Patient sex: M
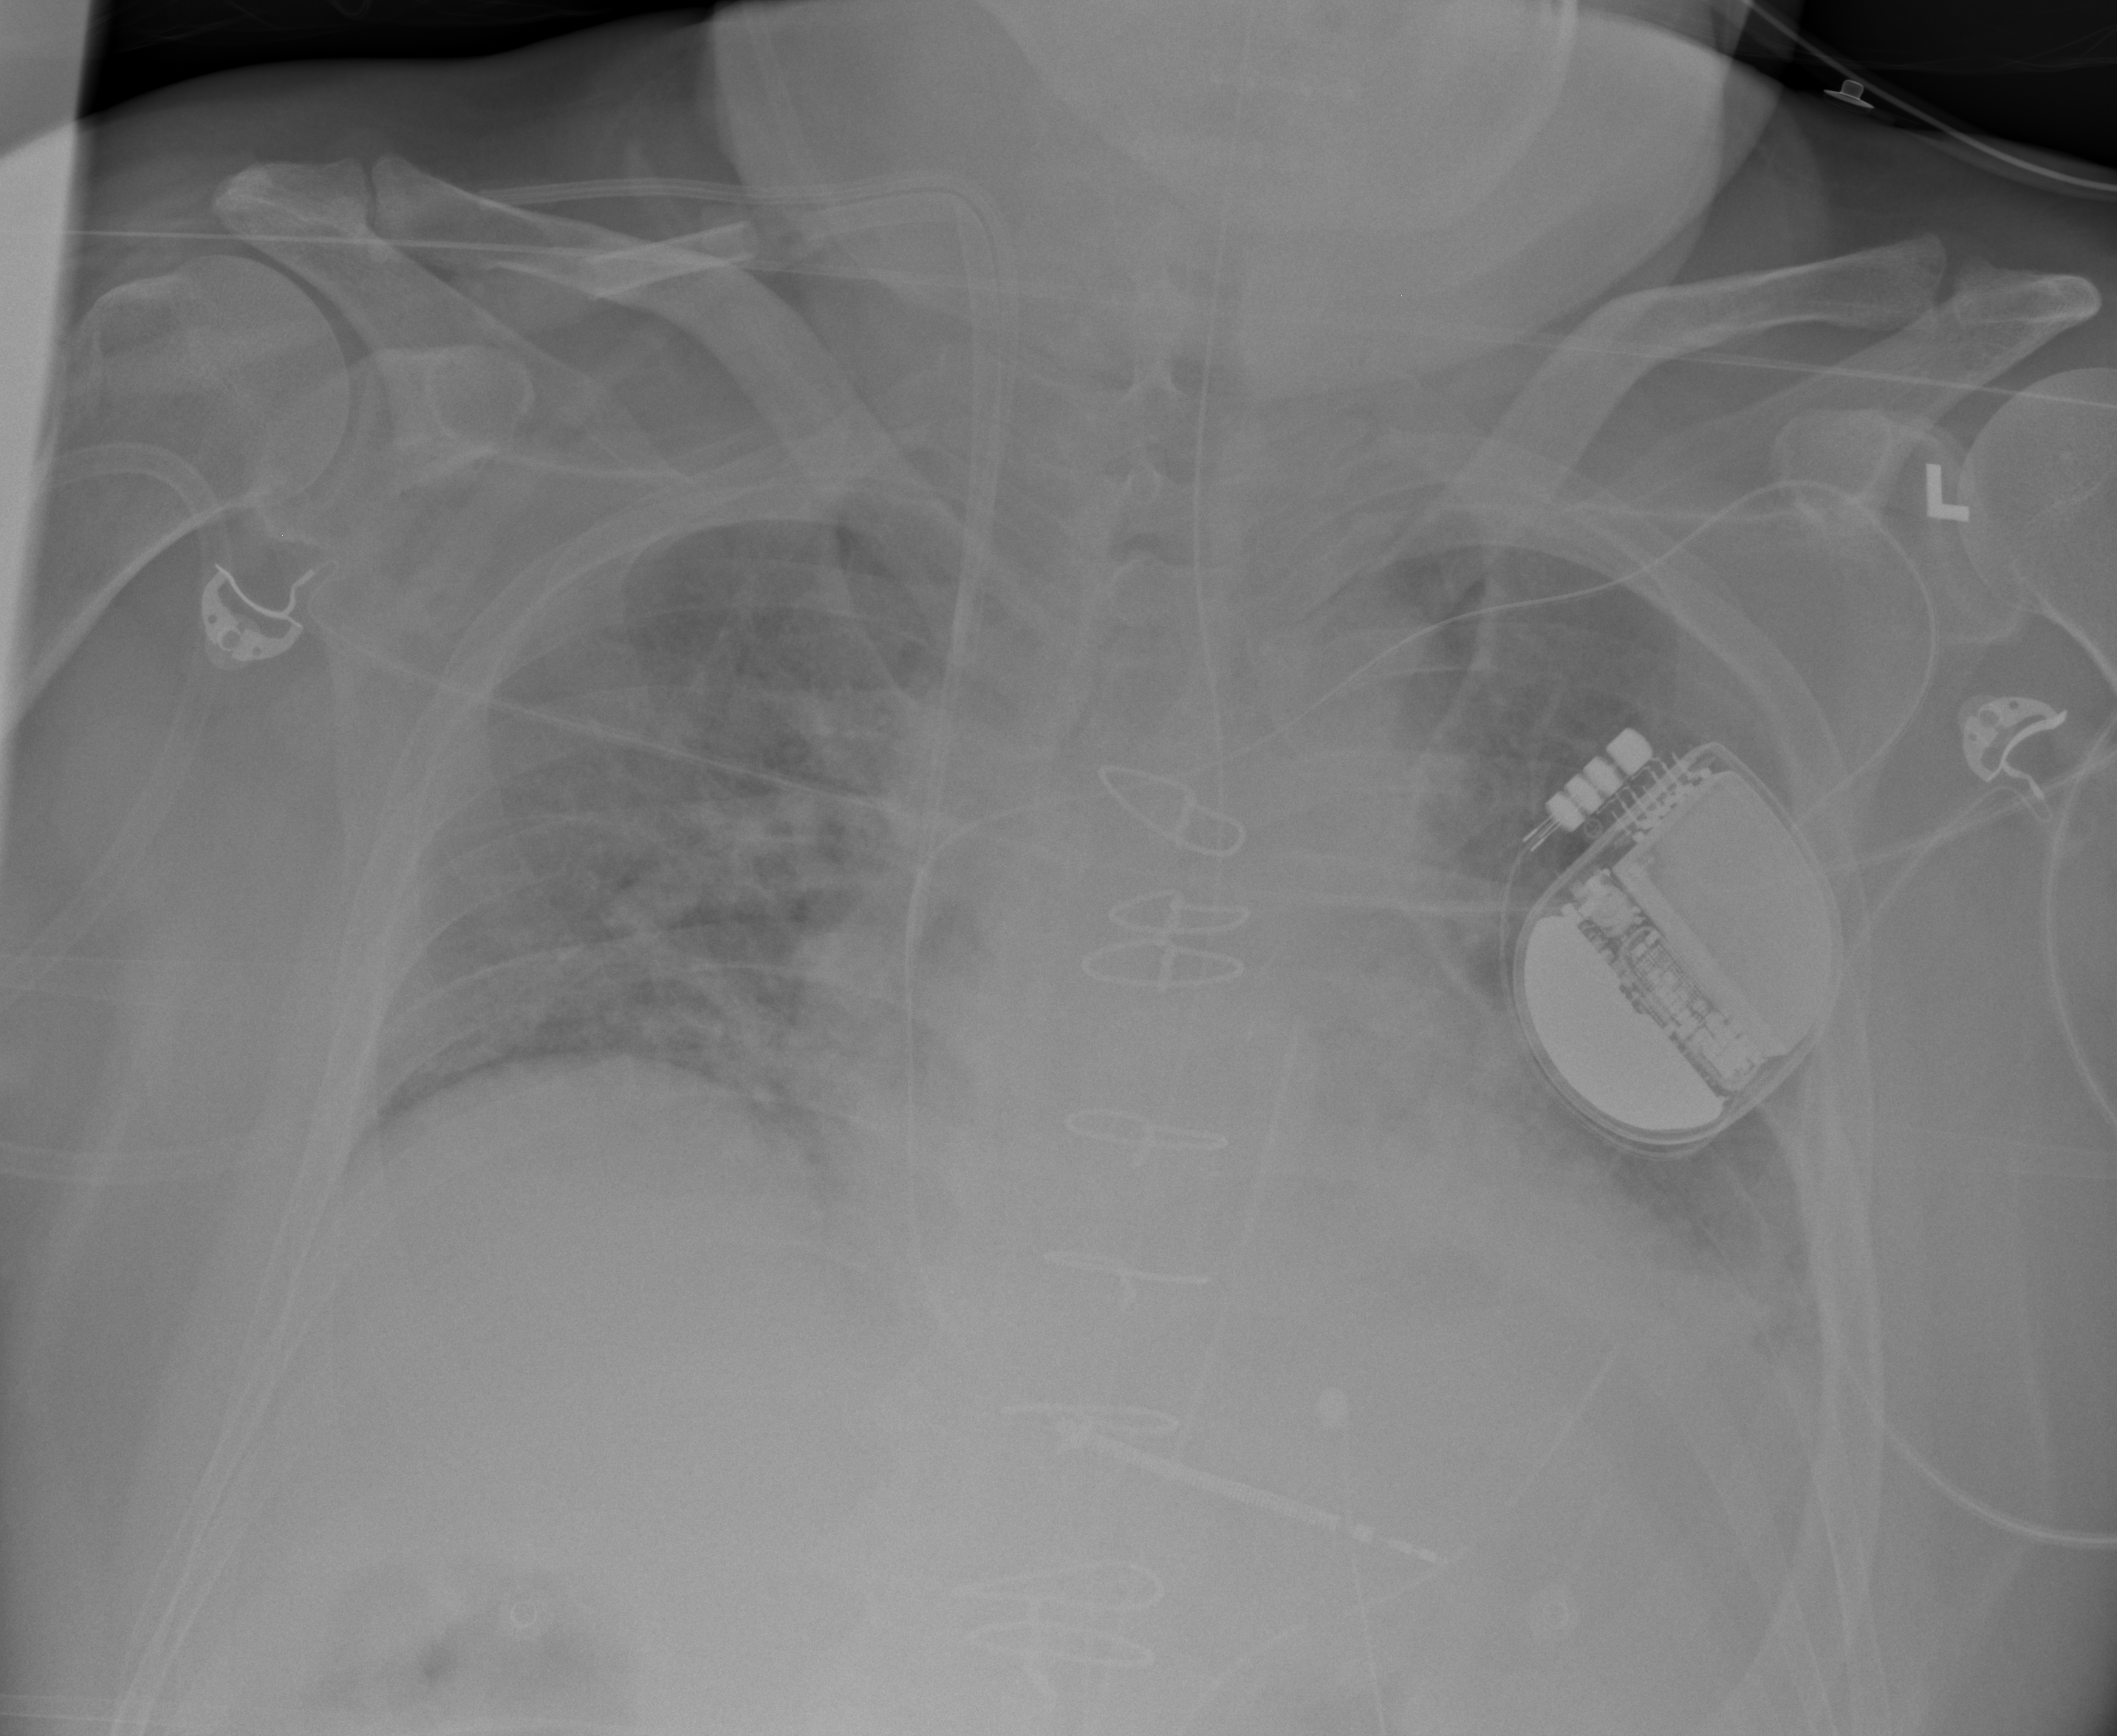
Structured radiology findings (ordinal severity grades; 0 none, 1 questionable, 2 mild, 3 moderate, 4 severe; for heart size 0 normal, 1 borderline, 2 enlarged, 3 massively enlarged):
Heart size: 1
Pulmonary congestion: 3
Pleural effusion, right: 0
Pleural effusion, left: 2
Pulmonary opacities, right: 2
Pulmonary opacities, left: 2
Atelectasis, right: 2
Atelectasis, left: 2